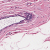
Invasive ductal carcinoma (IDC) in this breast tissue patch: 0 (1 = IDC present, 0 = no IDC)